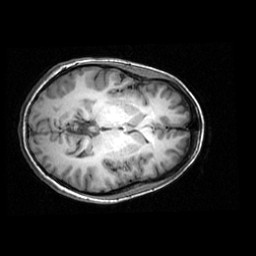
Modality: T1w
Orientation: axial
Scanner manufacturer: ge
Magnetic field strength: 3 T
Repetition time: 0.009036 s
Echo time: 0.00184 s